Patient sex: F
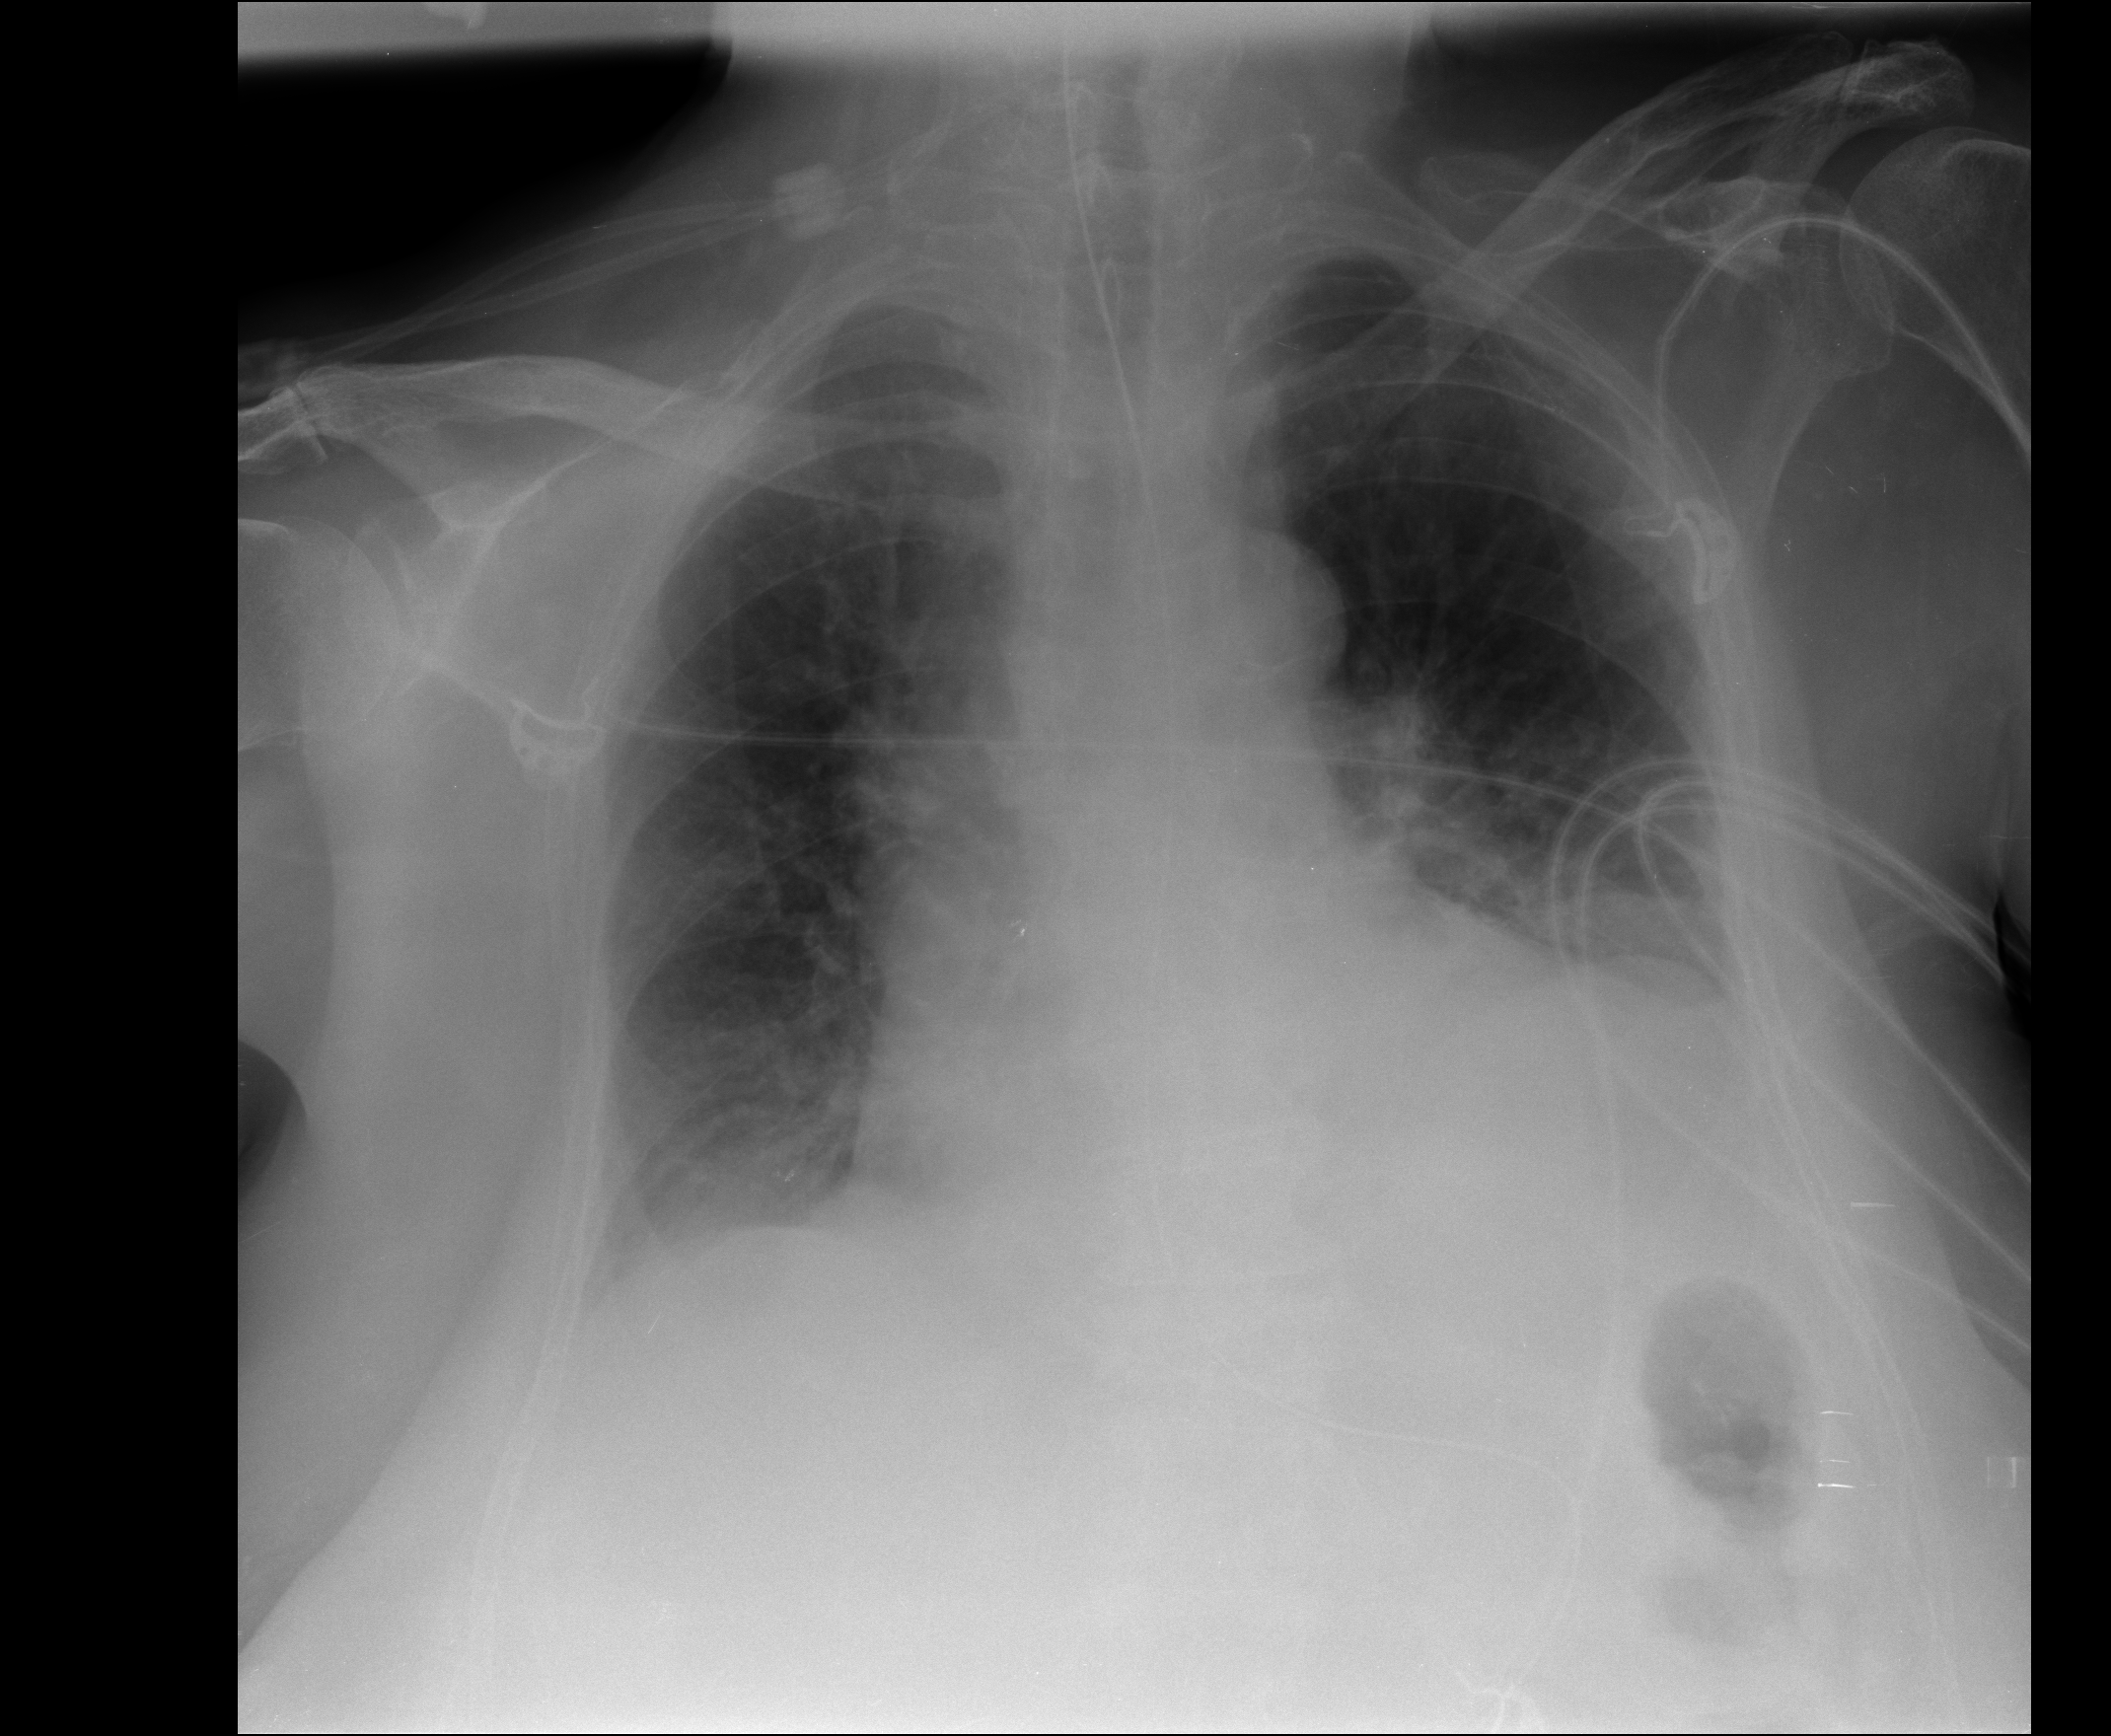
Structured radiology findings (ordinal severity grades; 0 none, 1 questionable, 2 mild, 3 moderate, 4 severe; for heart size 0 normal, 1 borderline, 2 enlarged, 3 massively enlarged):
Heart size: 2
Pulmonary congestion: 2
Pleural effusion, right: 0
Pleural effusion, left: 0
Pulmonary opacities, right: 2
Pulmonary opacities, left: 2
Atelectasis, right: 2
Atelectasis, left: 2